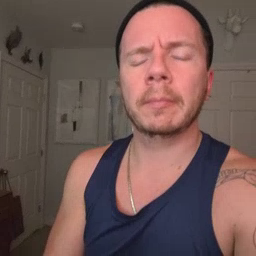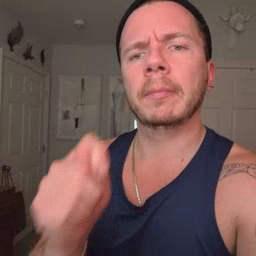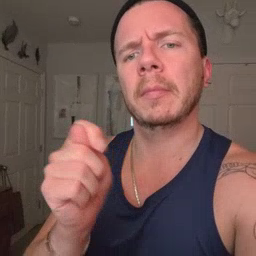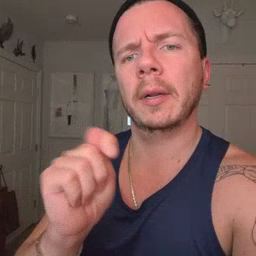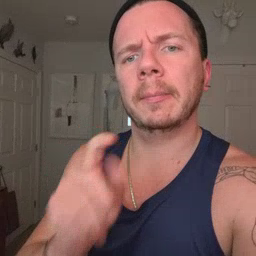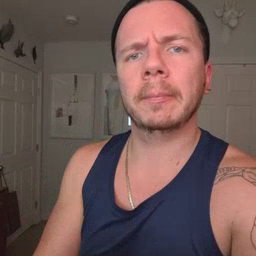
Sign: potty